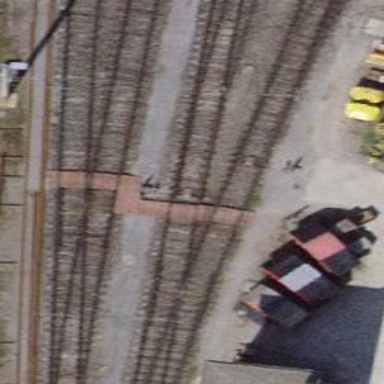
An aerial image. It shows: Railway switch.